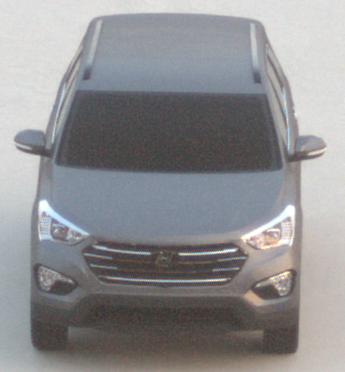
Make: Hyundai
Model: Santa Fe 2.4 GDI
Detailed model: Santa Fe (DM)
Model produced from: 2017/08
Model produced until: 2018/01
Doors: 5
Color: gray
Road condition: dry road
Daytime: dawn
Contrast: low contrast